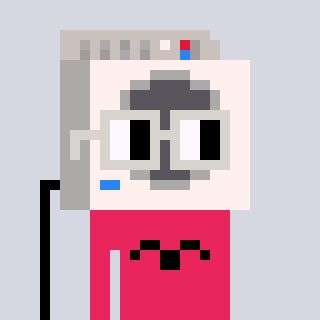
a pixel art character with square light gray glasses, a washing machine-shaped head and a redpinkish-colored body on a cool background